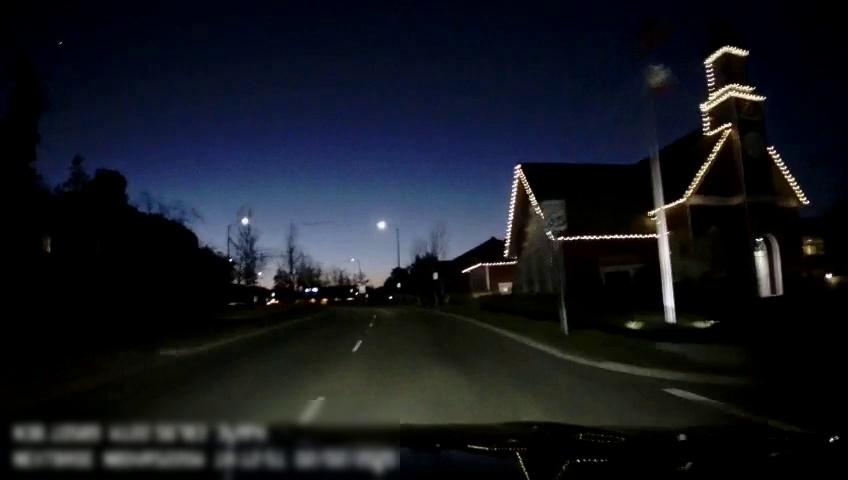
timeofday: Night
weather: Other
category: Drivable Space
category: Drivable Space
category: Lanes | Current Lane